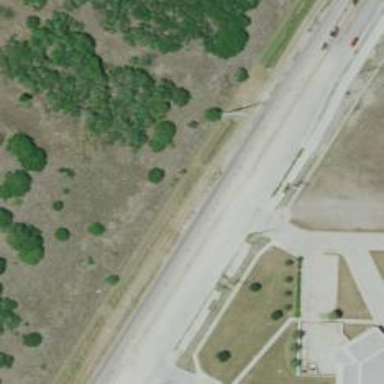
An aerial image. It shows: Secondary link road.